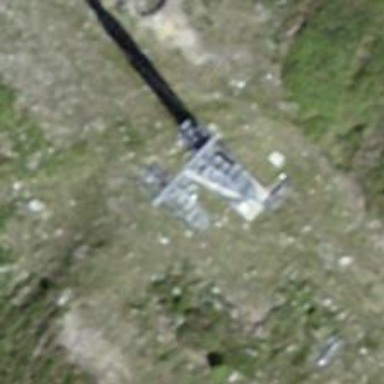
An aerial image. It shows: Pylon for aerialway.